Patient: sex F, age 77
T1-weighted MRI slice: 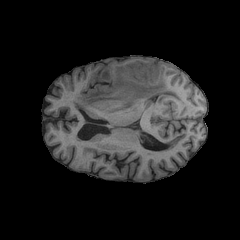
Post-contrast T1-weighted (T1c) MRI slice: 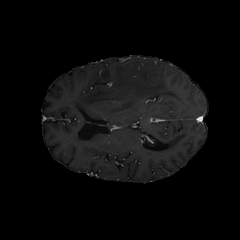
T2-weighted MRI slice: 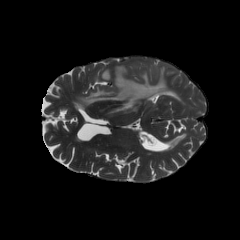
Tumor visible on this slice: yes
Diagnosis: Glioblastoma, IDH-wildtype
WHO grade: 4